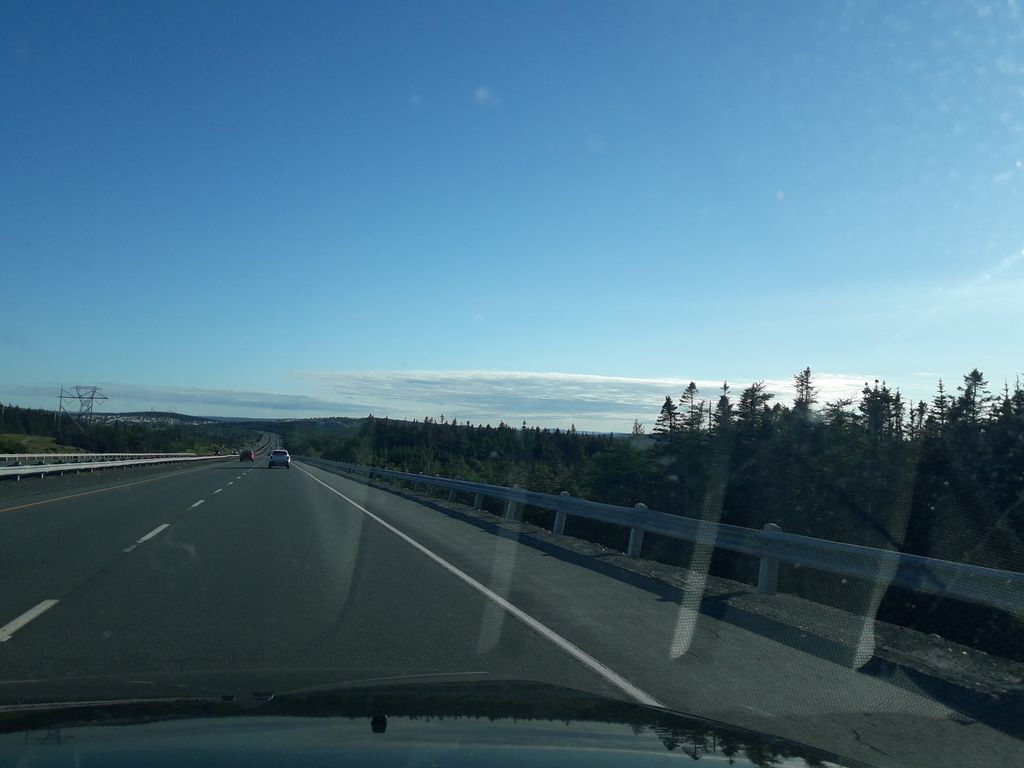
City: st_johns